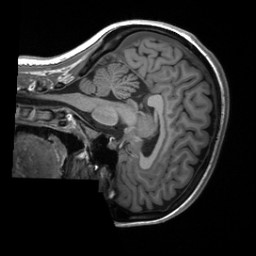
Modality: T1w
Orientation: sagittal
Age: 23
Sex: female
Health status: healthy
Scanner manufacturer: siemens
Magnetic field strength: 3 T
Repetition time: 2 s
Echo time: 0.00232 s